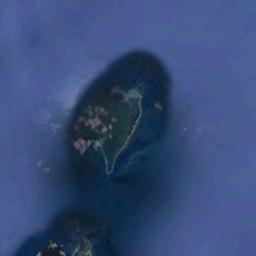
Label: island